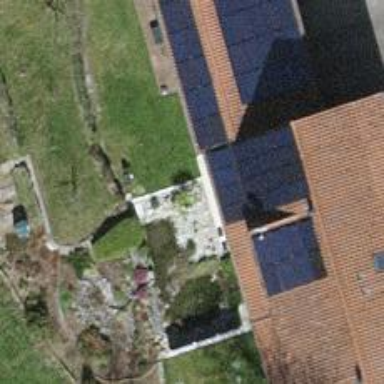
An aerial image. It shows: Solar power generator utilizing photovoltaic technology with solar photovoltaic panels.